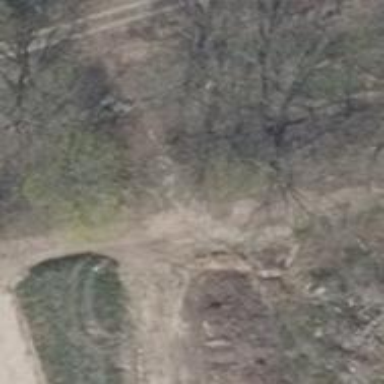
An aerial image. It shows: Culvert tunnel.